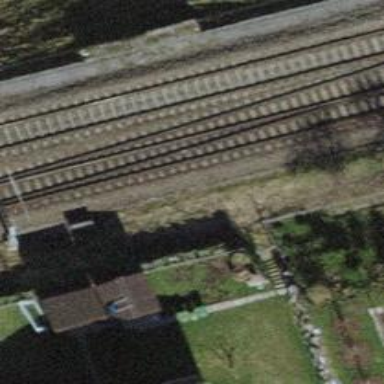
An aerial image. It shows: Railway siding with one electrified track and contact line for powering the train.